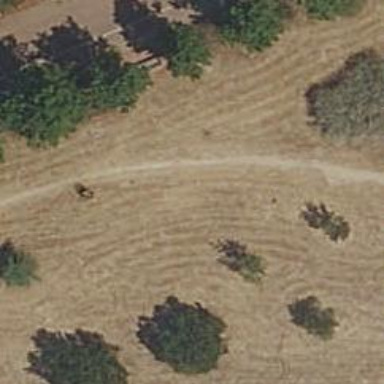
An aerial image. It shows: Path.